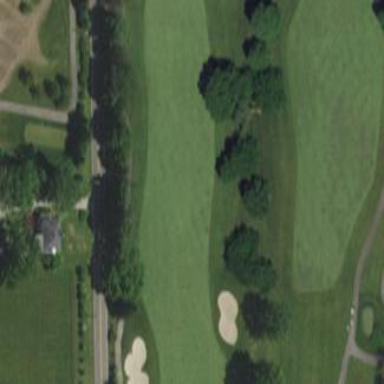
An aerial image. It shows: Grassy area designated as golf fairway.